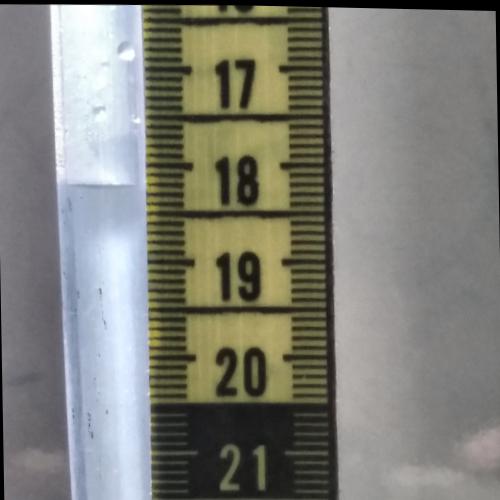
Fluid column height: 18.2 cm